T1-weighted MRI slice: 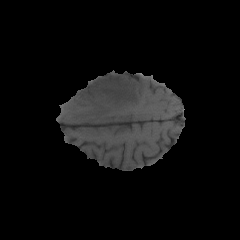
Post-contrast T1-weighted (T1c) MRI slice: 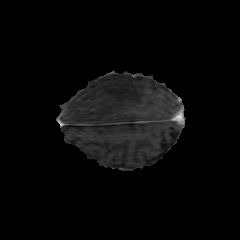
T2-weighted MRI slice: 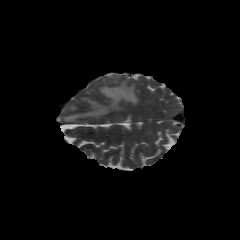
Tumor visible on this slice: yes